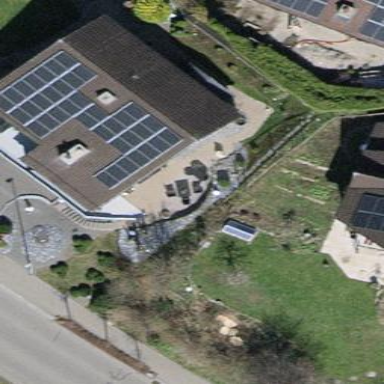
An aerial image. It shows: Solar photovoltaic panel generator.